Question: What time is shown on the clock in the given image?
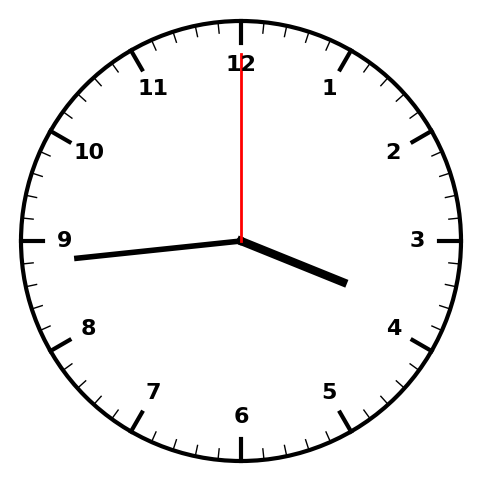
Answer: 03:44:00